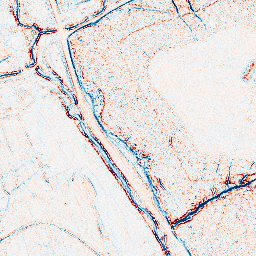
Category: edge_preserving
Decomposition family: bilateral
Decomposition parameters: d: 5
sigma_color: 25
sigma_space: 25
Upsampling method: cubic_catmull_rom
Upsampling parameters: scale: 2
Upsampling scale: 2